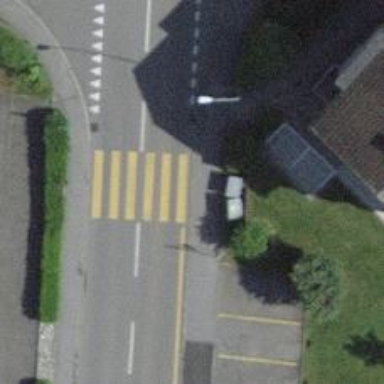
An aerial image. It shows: Kerb barrier.